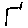
Label: car